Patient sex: F
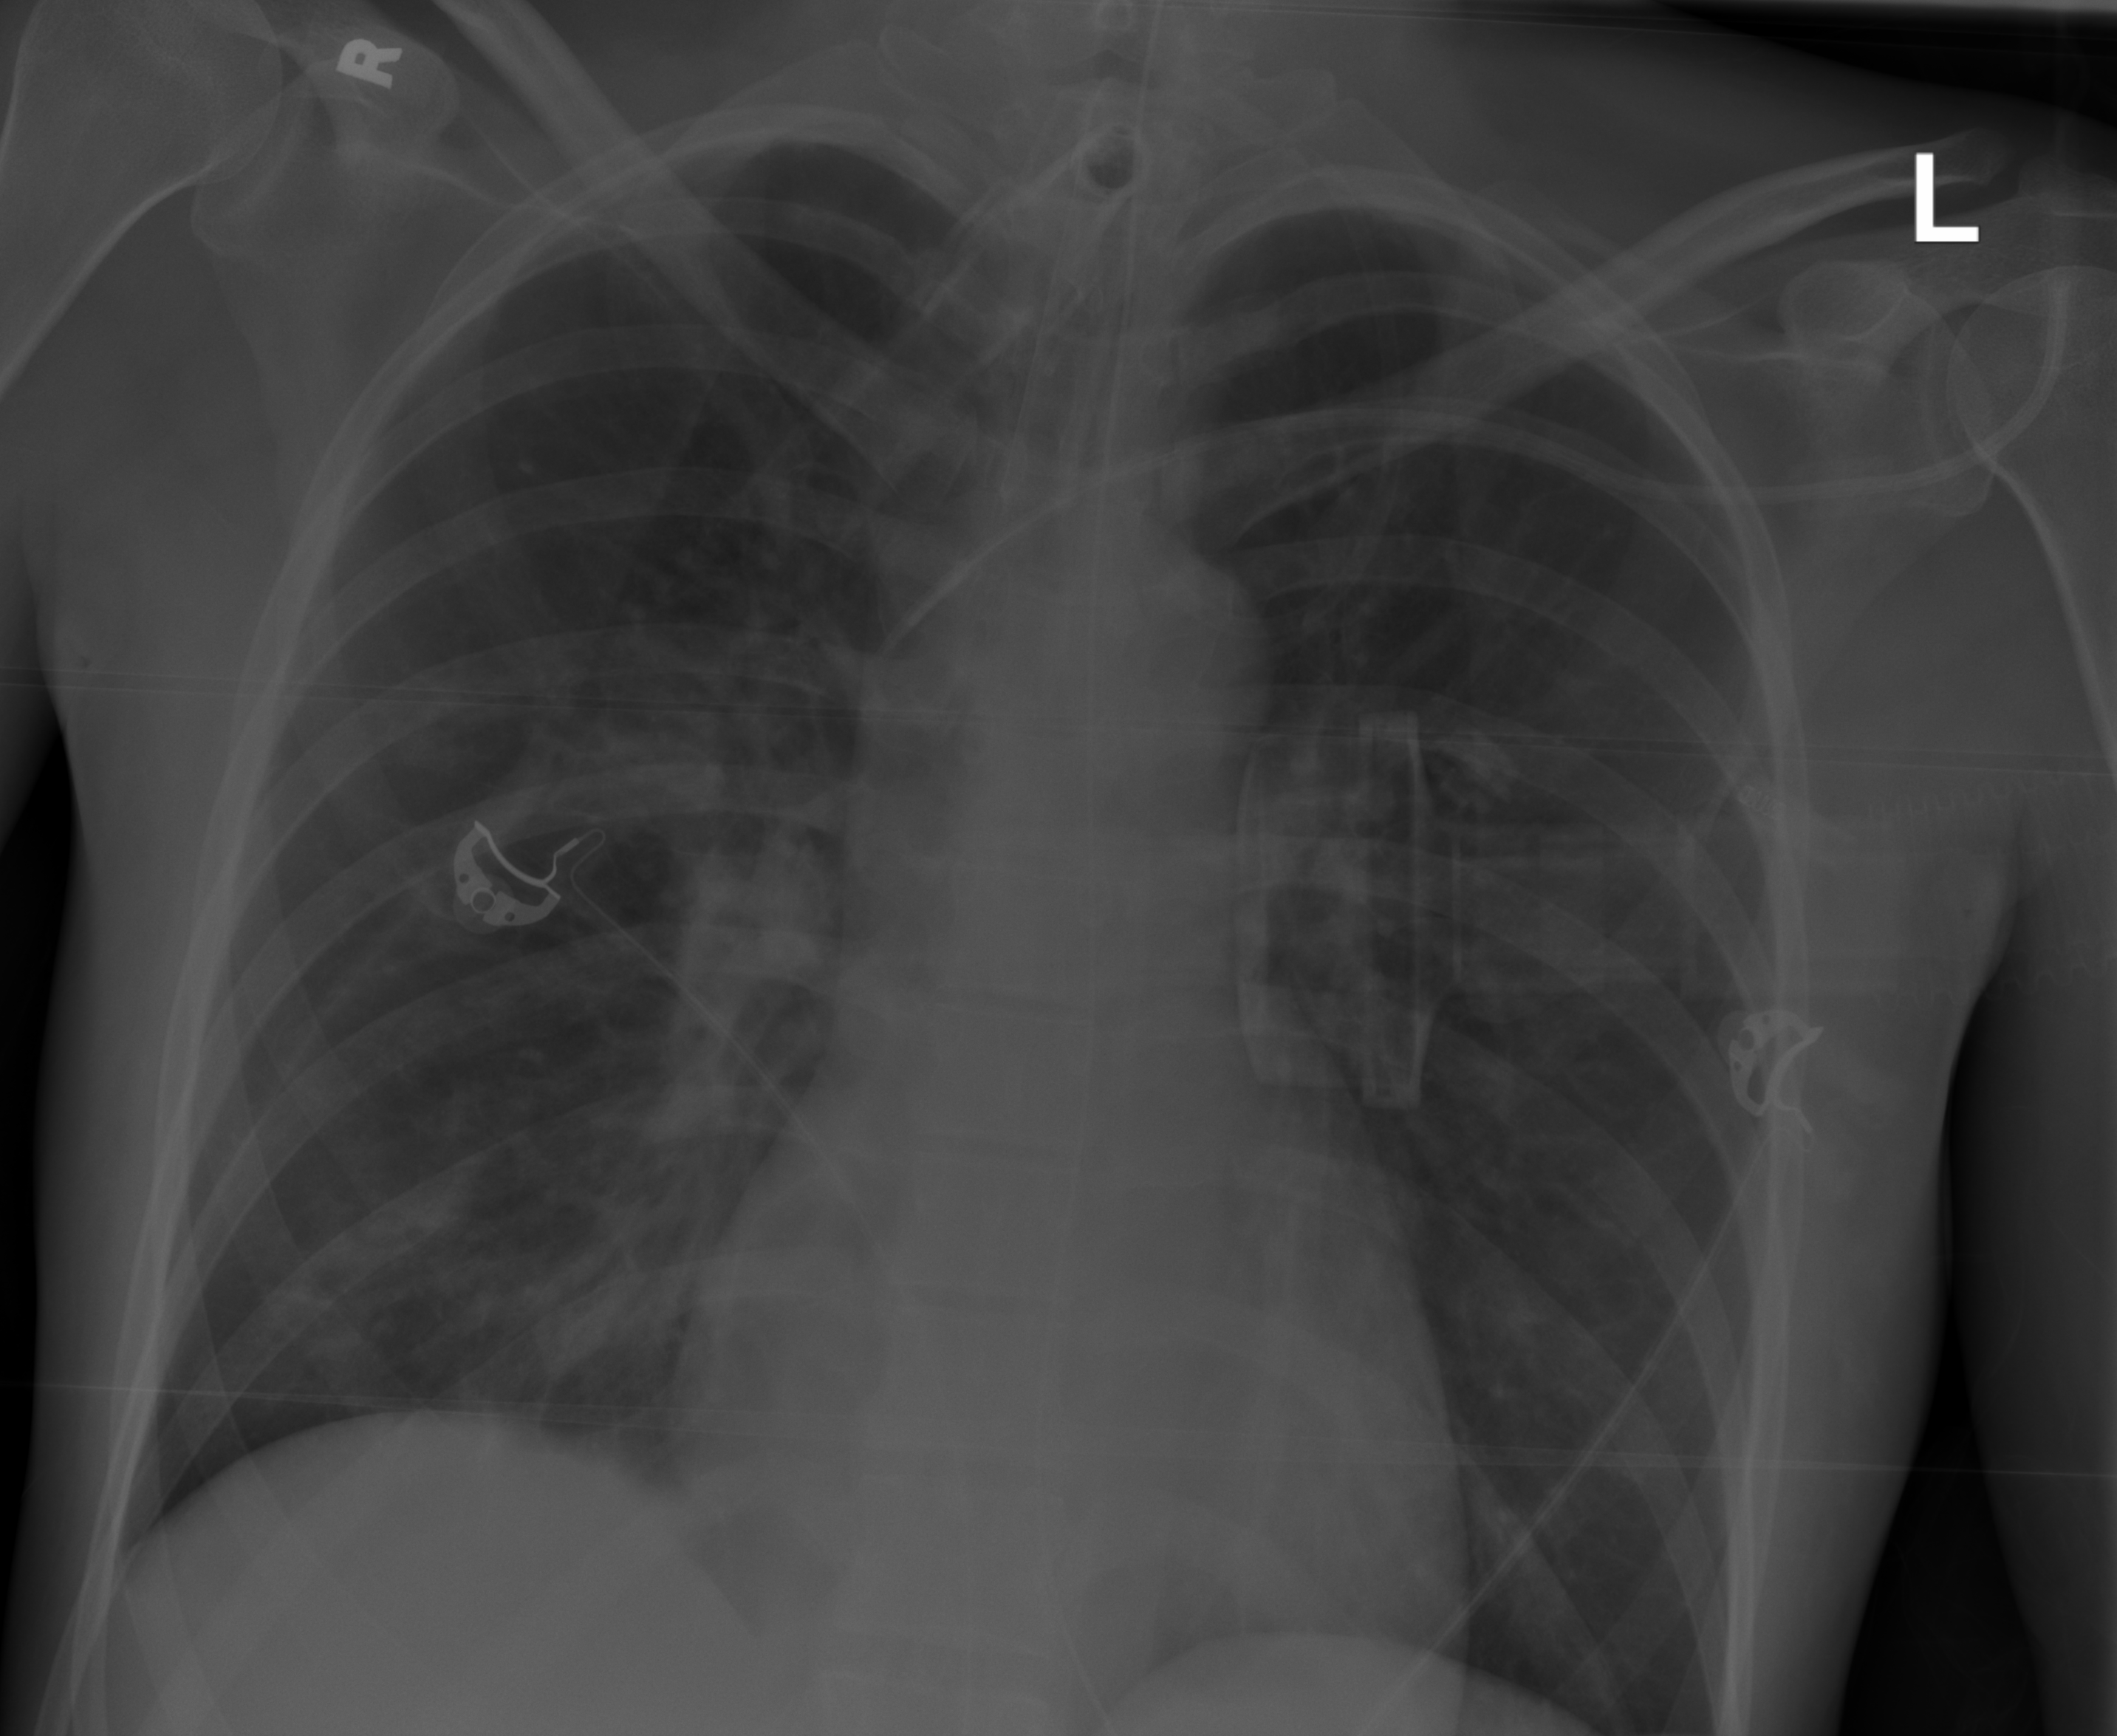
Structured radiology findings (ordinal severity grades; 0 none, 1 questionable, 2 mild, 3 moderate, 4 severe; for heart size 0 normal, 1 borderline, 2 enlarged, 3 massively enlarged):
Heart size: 0
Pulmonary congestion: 0
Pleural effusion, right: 0
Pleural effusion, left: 0
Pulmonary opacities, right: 2
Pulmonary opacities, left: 0
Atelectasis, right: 2
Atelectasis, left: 0